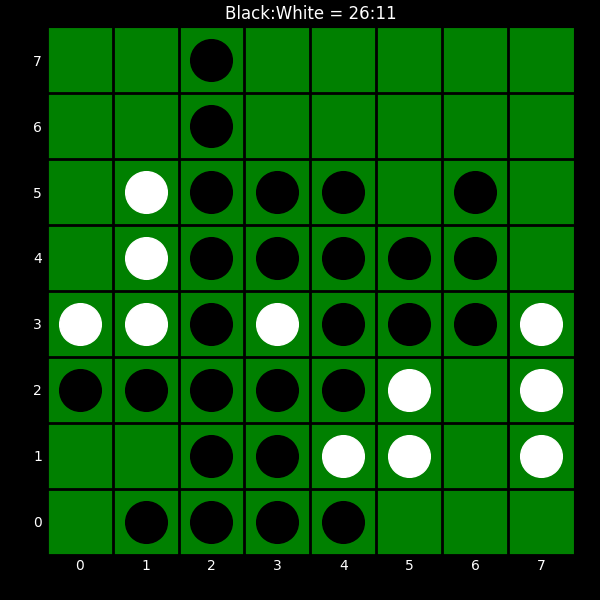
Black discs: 26
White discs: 11